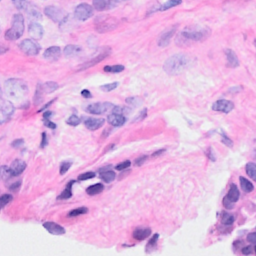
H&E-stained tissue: Breast